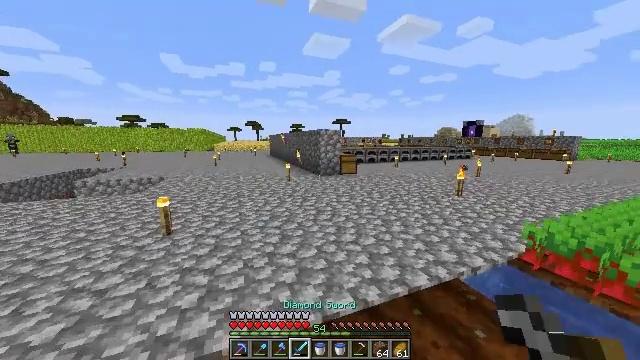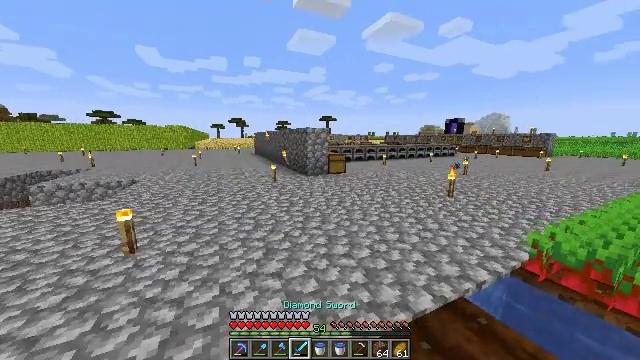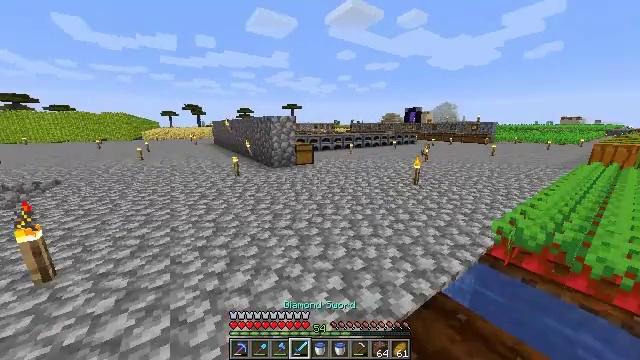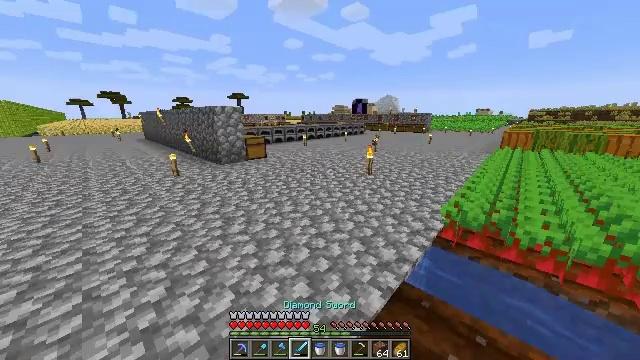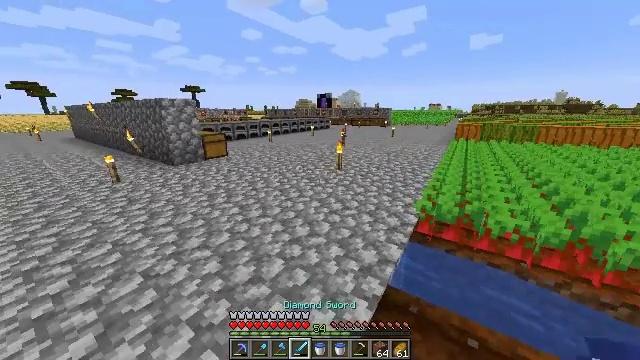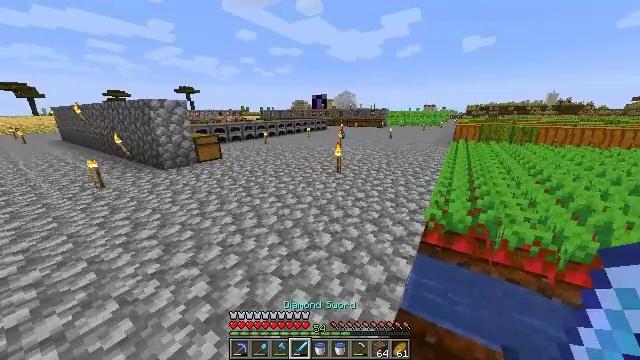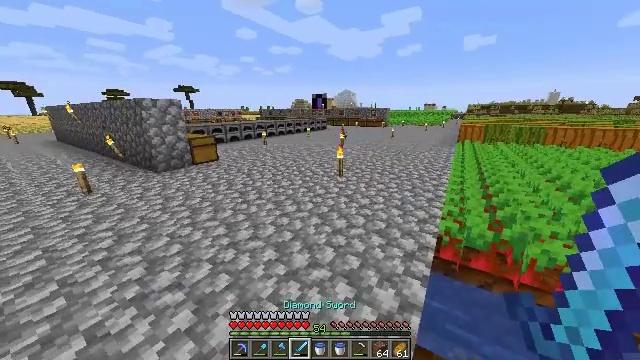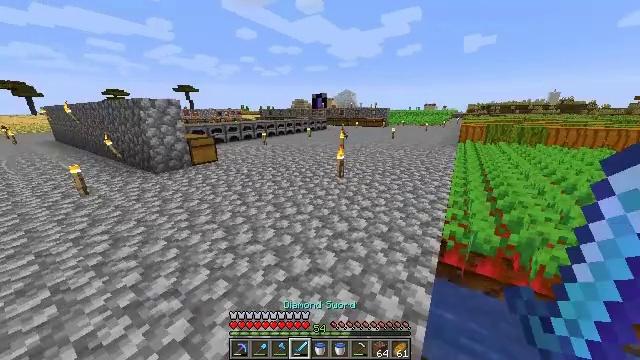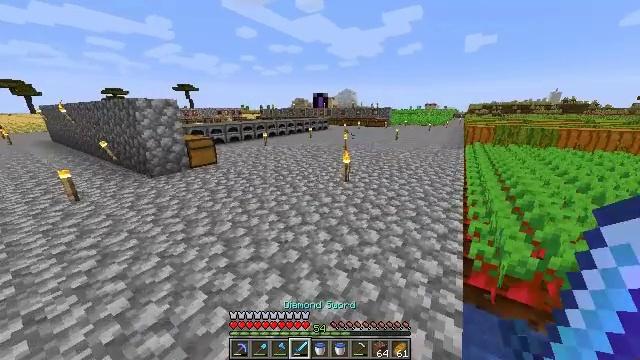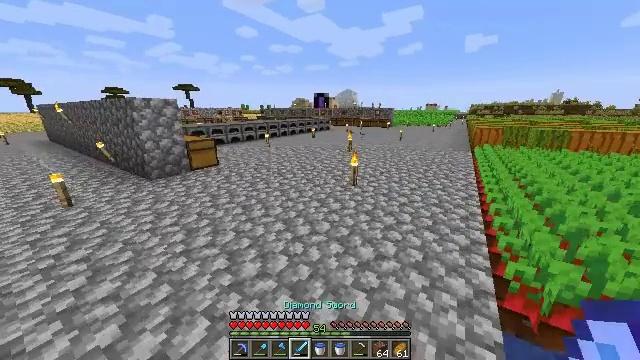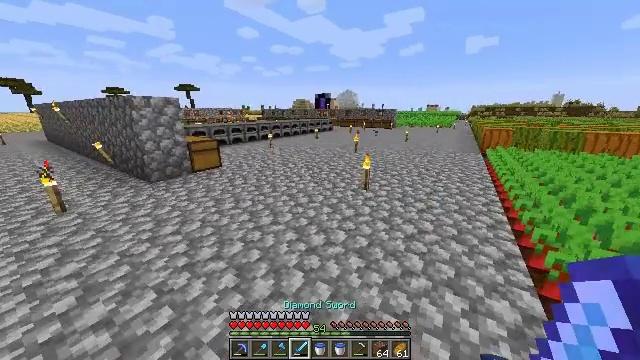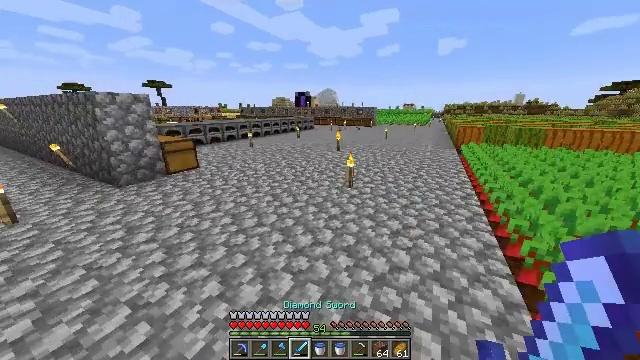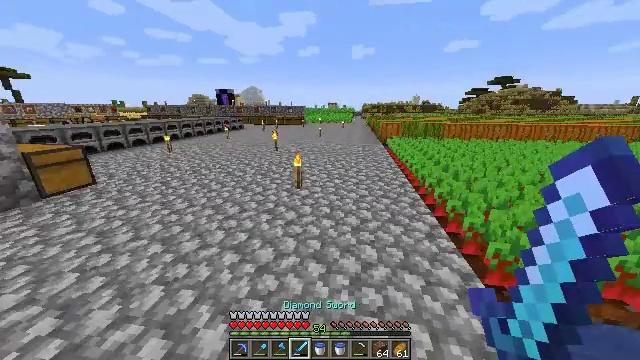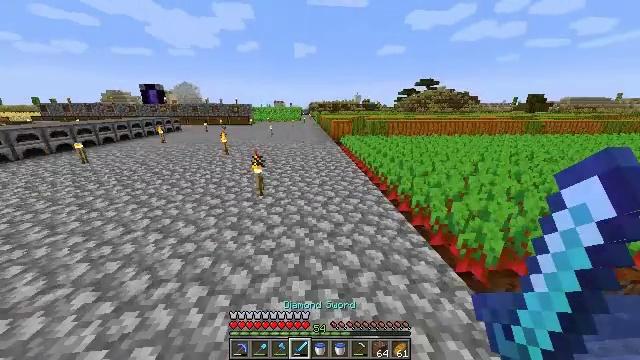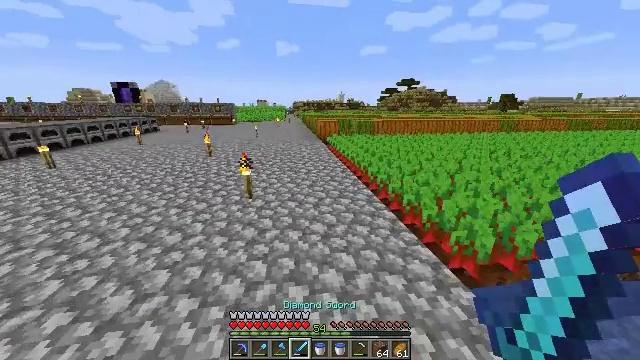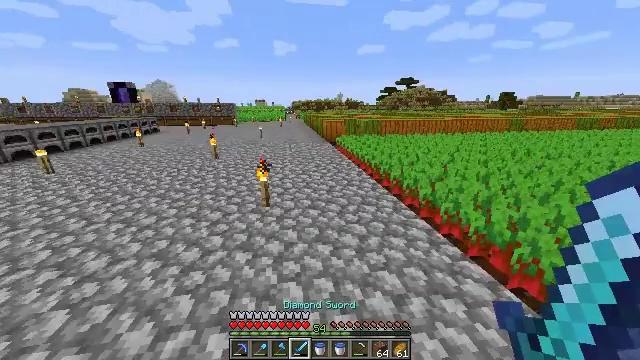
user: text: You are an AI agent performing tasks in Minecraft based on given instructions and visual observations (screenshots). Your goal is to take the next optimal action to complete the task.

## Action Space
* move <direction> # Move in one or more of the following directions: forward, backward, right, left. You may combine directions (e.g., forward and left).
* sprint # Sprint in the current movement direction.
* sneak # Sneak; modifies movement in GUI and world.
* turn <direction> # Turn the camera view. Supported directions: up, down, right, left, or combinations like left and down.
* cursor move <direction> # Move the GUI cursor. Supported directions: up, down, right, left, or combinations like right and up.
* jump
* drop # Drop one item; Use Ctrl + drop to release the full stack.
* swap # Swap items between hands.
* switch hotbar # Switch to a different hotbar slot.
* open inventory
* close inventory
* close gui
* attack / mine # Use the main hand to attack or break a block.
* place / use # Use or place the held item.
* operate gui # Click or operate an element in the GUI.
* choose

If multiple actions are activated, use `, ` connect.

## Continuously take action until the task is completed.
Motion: motion action
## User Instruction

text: Attack the attached pumpkin stem to collect it.
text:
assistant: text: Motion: move forward, sprint, turn right, switch to hotbar 4
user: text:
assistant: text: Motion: move forward, sprint, turn right and down, switch to hotbar 4
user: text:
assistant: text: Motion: move forward, sprint, turn right and down, switch to hotbar 4
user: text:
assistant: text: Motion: move forward, sprint, turn right and down
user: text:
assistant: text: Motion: move forward, sprint, turn right
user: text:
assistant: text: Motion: move forward, sprint
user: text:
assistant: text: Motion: move forward and move left, sprint
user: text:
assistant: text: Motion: move forward and move left, sprint
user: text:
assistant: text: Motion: move forward and move left, sprint
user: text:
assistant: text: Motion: move forward and move left, sprint
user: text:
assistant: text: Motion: move forward and move left, sprint, turn right
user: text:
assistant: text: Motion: move forward and move left, sprint, turn right
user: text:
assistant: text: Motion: move forward and move left, sprint, turn right
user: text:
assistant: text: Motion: move forward and move left, sprint, turn right
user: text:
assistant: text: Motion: move forward and move left, sprint
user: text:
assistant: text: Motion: move forward and move left, sprint
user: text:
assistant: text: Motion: move forward and move left, sprint
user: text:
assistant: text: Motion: move forward and move left, sprint
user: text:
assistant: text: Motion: move forward and move left, sprint
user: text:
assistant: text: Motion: move forward and move left, sprint
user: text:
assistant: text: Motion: move forward and move left, sprint, turn right
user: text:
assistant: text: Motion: move forward and move left, sprint, turn right
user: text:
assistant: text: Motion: move forward and move left, sprint, turn right
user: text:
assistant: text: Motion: move forward and move left, sprint, turn right
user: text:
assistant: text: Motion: move forward and move left, sprint, turn right
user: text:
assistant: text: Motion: move forward and move left, sprint, turn right
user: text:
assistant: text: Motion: move forward and move left, sprint
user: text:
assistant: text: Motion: move forward and move left, sprint
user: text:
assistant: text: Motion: move forward and move left, sprint
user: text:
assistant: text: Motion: move forward and move left, sprint